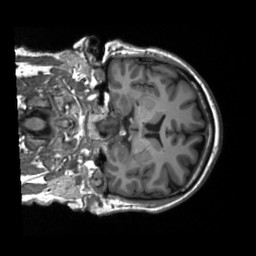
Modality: T1w
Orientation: coronal
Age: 56
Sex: male
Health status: ill
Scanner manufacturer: siemens
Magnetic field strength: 3 T
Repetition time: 2.3 s
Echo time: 0.00201 s